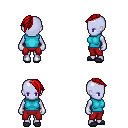
a pixel art fantasy rpg character, female body template, dark elf, purple skin, teal sleeveless shirt, red pants, red long mohawk hairstyle, gray slippers, four views (front, back, left, right), 2x2 character sprite sheet, small pixel art, hard edges, no anti-aliasing